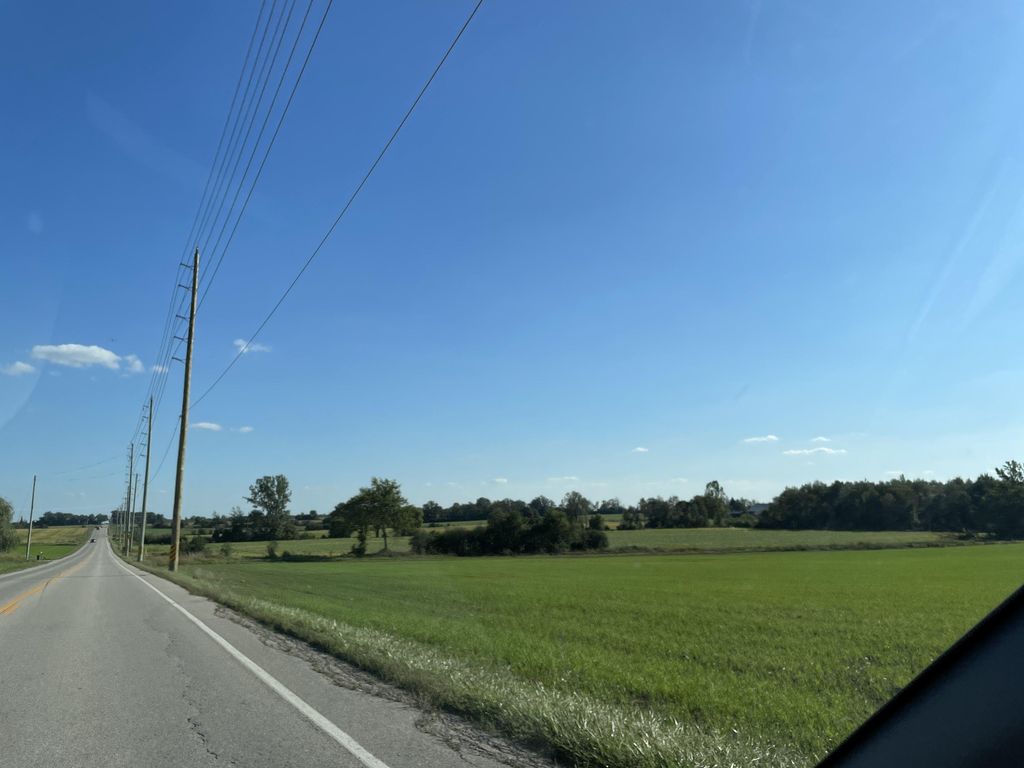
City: kitchener-waterloo